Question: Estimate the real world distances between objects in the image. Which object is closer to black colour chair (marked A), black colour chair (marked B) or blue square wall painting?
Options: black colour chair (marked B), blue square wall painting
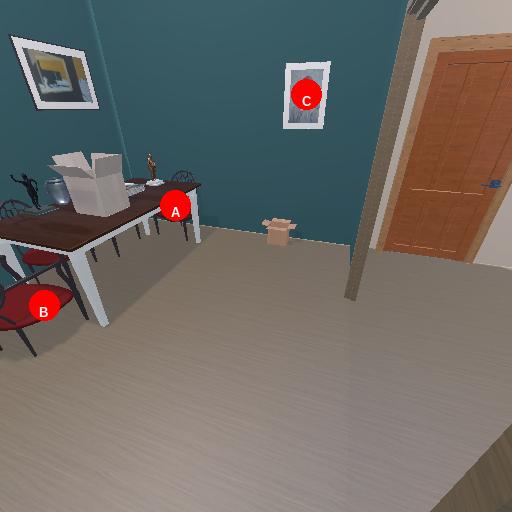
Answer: black colour chair (marked B)